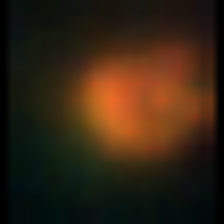
Taxon: NanoPlankton
Group: Other